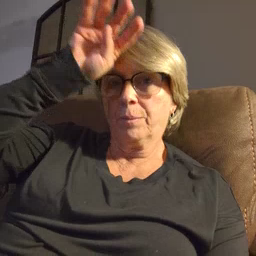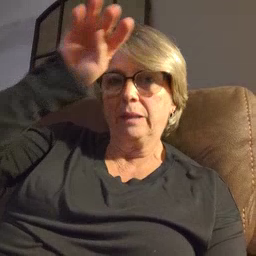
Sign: fireman